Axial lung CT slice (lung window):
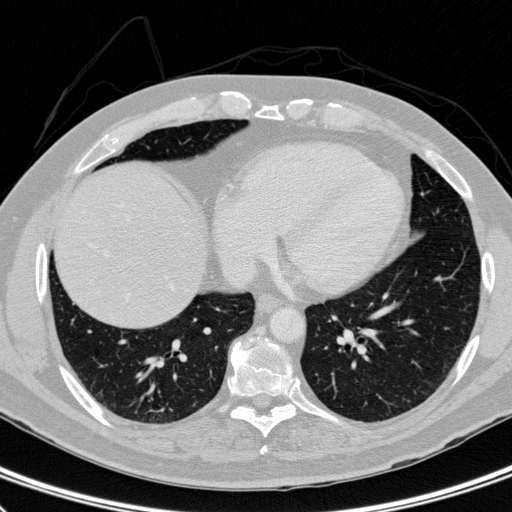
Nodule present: no